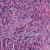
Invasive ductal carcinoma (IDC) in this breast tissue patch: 1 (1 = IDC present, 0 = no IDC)